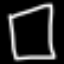
Label: square